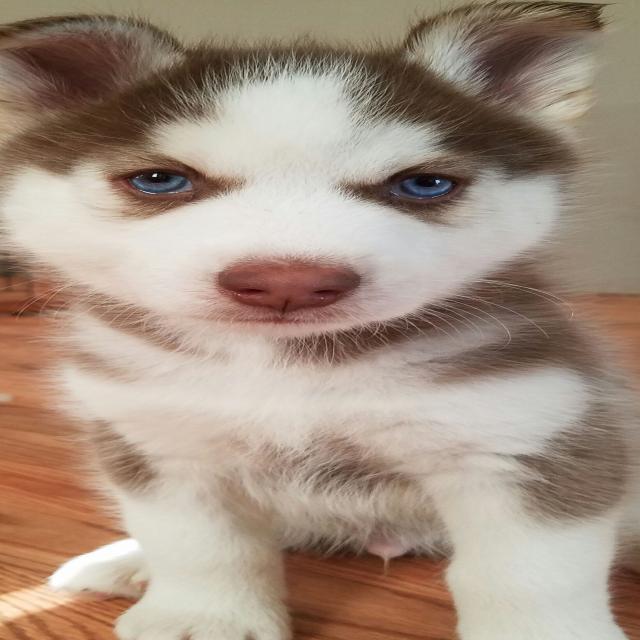
Healthy canine skin — no visible lesions, inflammation, or abnormalities. The skin and coat appear normal.